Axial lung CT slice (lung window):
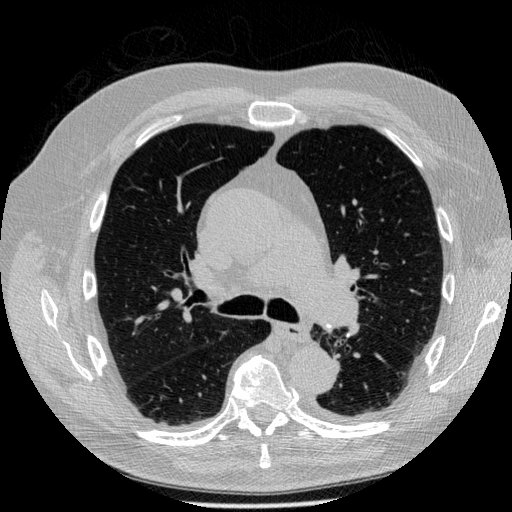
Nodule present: no